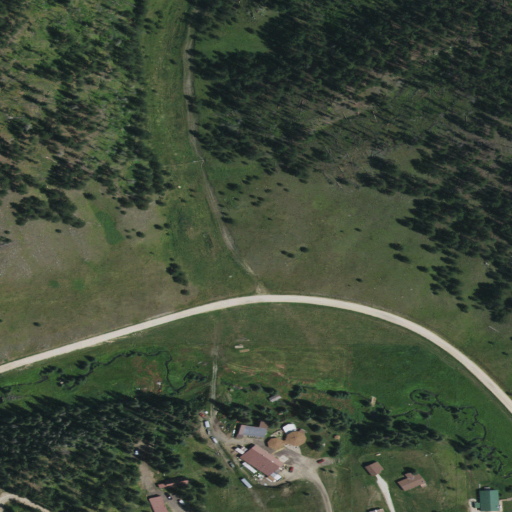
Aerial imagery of valley in South Dakota named Dump Draw containing evergreen forest, grassland, shrub, open development, low intensity development, high intensity development, and medium intensity development